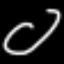
Label: pants